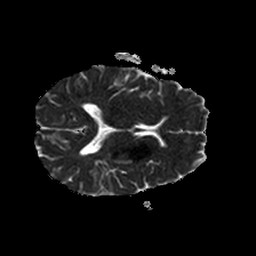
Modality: ADC
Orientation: axial
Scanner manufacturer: philips
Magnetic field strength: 1.5 T
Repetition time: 3.395 s
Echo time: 0.06922 s